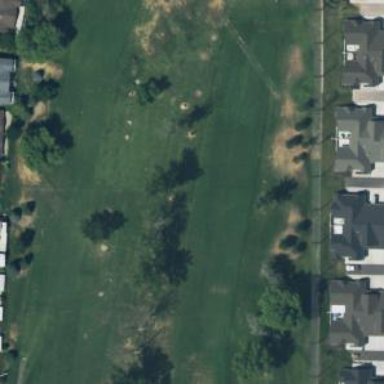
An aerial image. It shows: Neatly mowed grass fairway in golf course area.